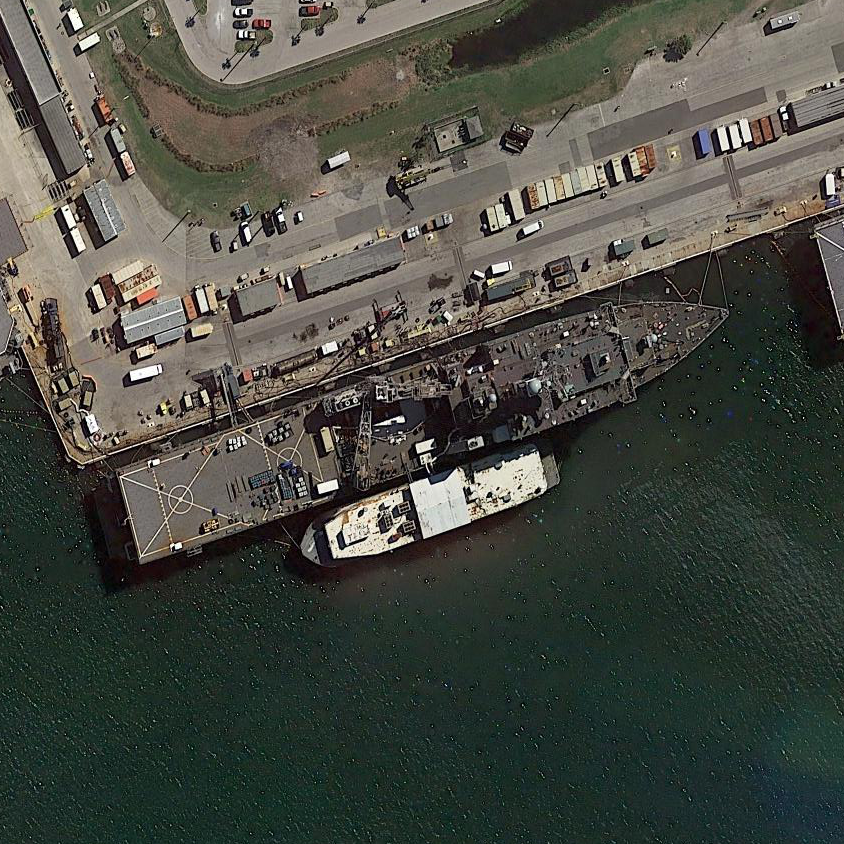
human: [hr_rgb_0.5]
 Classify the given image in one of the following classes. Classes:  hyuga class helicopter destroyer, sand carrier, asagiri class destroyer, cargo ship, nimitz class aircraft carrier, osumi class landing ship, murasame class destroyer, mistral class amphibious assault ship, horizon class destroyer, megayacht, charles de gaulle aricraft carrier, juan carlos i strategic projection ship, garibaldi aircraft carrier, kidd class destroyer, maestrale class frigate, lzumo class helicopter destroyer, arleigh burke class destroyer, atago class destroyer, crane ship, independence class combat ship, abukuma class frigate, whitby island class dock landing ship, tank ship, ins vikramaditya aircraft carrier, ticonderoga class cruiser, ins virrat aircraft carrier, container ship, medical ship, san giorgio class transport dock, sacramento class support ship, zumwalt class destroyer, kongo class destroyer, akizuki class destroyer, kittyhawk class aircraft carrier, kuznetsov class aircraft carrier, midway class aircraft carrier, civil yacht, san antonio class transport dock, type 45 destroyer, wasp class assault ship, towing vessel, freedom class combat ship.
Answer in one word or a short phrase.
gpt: Whitby Island class dock landing ship